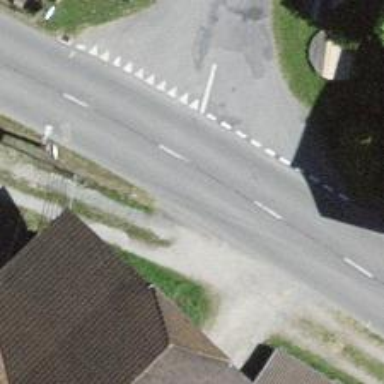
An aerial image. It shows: Tertiary road.